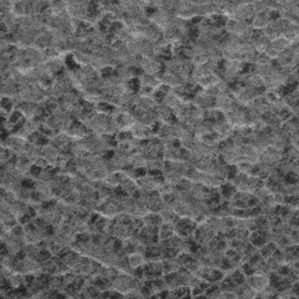
Label: frost